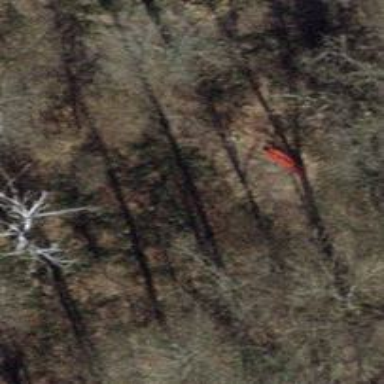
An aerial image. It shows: Red bench.